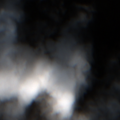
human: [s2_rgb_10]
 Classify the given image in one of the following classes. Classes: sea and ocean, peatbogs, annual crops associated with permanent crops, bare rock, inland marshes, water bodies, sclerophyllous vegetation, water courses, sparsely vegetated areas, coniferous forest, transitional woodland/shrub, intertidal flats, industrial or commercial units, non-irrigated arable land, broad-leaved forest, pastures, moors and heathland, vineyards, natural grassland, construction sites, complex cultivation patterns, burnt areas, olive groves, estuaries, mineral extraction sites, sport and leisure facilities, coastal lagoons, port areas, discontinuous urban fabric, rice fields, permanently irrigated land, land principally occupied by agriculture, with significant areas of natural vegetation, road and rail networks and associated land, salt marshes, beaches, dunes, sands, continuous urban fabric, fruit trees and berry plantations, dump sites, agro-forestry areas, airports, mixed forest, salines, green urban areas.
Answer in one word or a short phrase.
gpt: moors and heathland, peatbogs